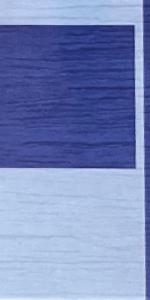
Label: Empty